Question: - I have an auto-generated multi-level Json from a Servlet. then i display this Json in e it's (key, value) in a modal dialog inside an HTML using a script in AngularJS. The modal dialog have many tabs, each tab is named with the key of the Json and inside in theory the values.- What I want is to display the correspondents values correctly and not all the object, inside tabs.- That's my Json'''
{
"mission": {
"codice": "4",
"descrizione": "Missione aerea",
"nome": "New Mombasa",
"location": "Bari"
},
"equipments": {
"radio": "no radio",
"drone": "UAV",
"minerobot": "no robot",
"binoculars": "binoculars"
},
"weapons": {
"gun": "Beretta",
"machinegun": "Heavy Machine Gun",
"rocketlauncher": "",
"bombs": "granades",
"shotgun": ""
},
"crew": {
"team": "Team Bravo",
"agent": ""
},
"veicles": {
"car": "4x4",
"submarine": "",
"jet": "f-16",
"ship": ""
}
}
'''
- and this is the part who generate the modal dialog'''
<script type="text/ng-template" id="myModalContent.html" >
<div class="modal-content">
<div class ="modal-header">
<h3 class ="modal-title">Dettaglio Missione {{Items.nome}}{{Items.mission.nome}} Codice:{{Items.codice}}{{Items.mission.codice}}</h3>
</div>
<br>
<div class="bs-example bs-example-tabs">
<ul id="myTab" class="nav nav-tabs">
<li class="" ng-repeat="(key, value) in Items"><a href="#{{key}}" data-toggle="tab">{{key}}</a></li>
</ul>
</div>
<div class="modal-body">
<div id="myTabContent" class="tab-content">
<div class="tab-pane fade in" ng-repeat="(key, value) in Items" id="{{key}}">
{{value}}
</div>
</div>
<div class="modal-footer">
<button class="btn btn-primary" type="submit" ng-click="ok()">OK</button>
<button class="btn btn-warning" type="submit" ng-click="cancel()">Cancel</button>
</div>
</div>
</script>
'''
- in the photo there is the result, as you can see the tabs are correctly displayed but the {{value}} shows all the json and not only the values.

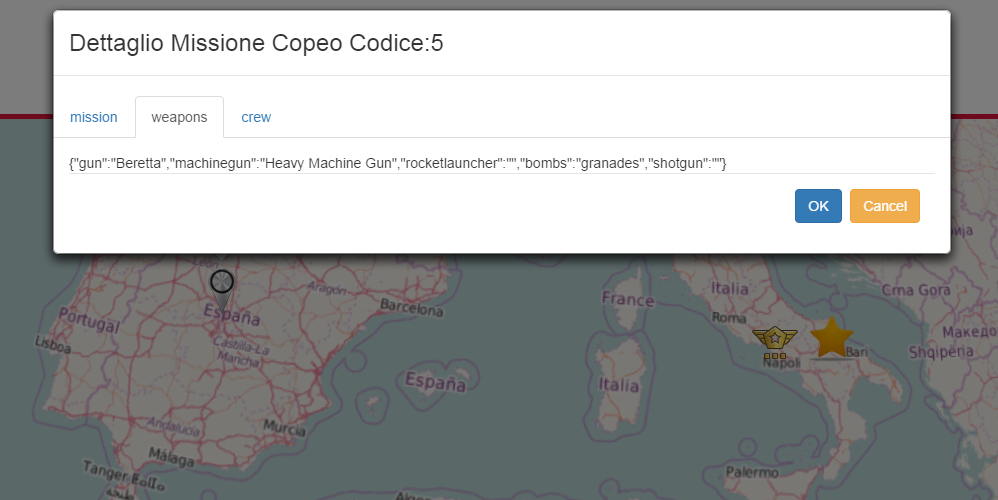
Answer: Replace '{{value}}'
with
'''
{{value.gun}}
{{value.machinegun}}
{{value.rocketlauncher}}
{{value.bombs}}
{{value.shotgun}}
'''
or replace with loop:
'''
<div class="type" ng-repeat="(k, v) in value">
{{k}}:{{v}}
</div>
'''